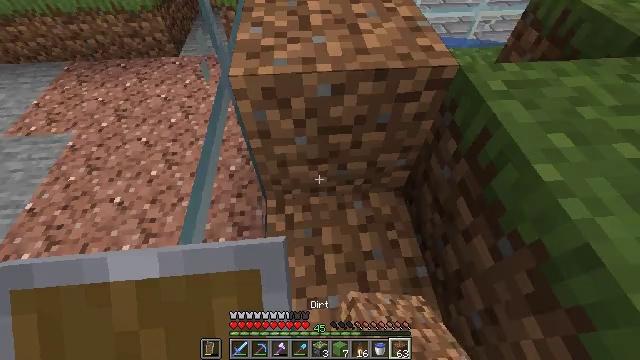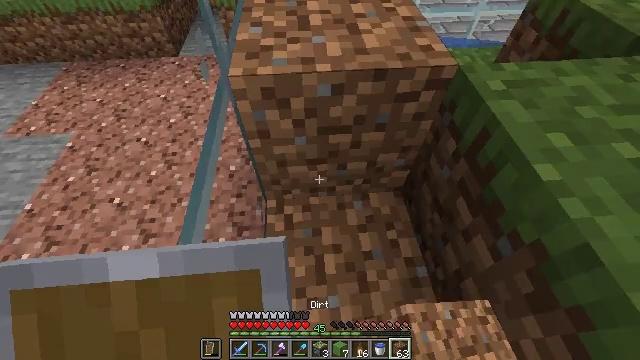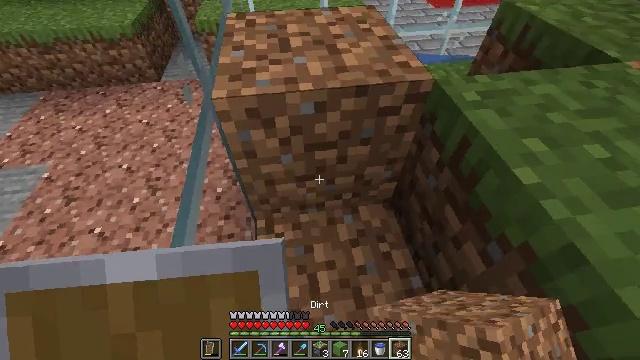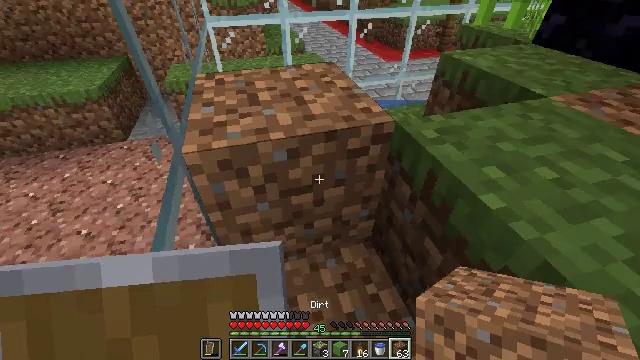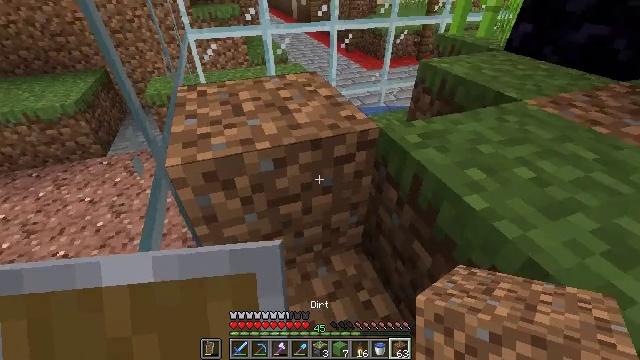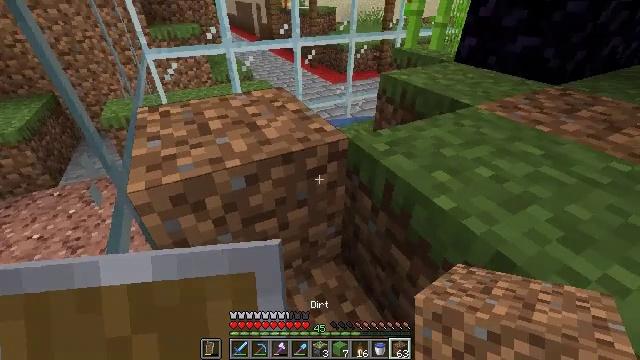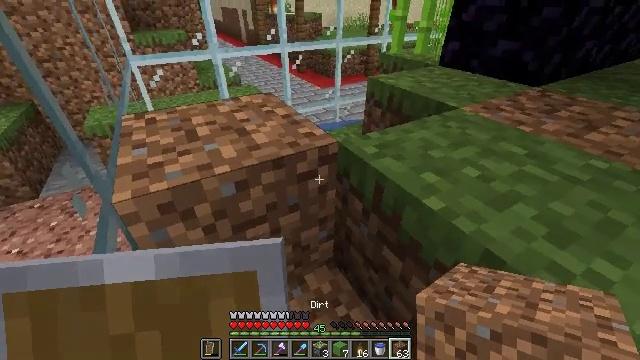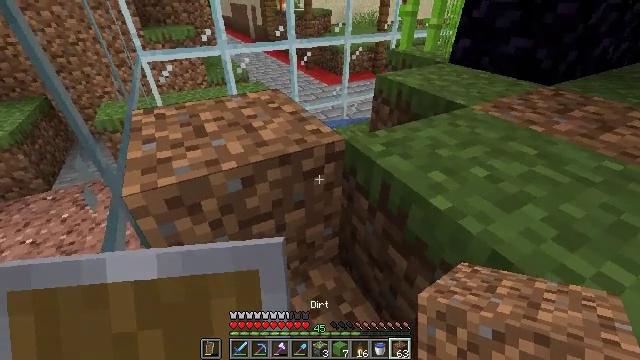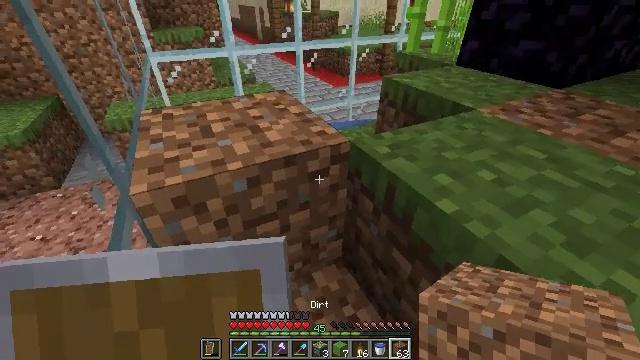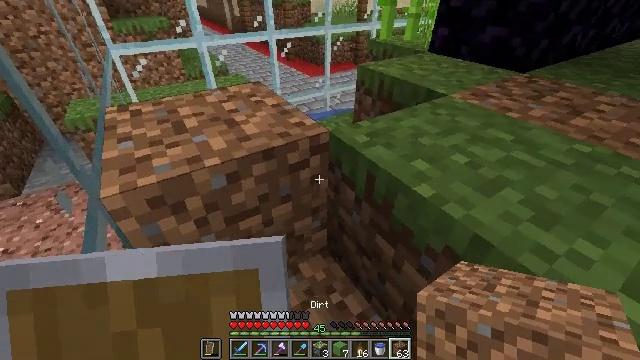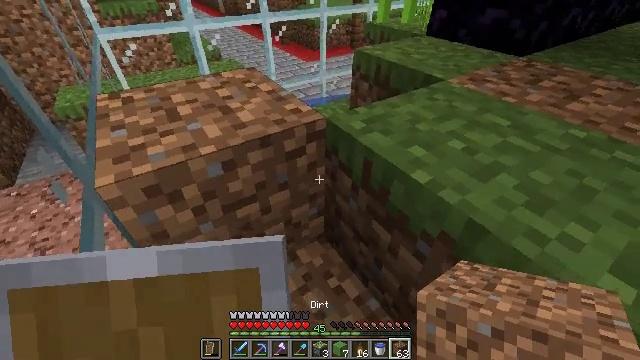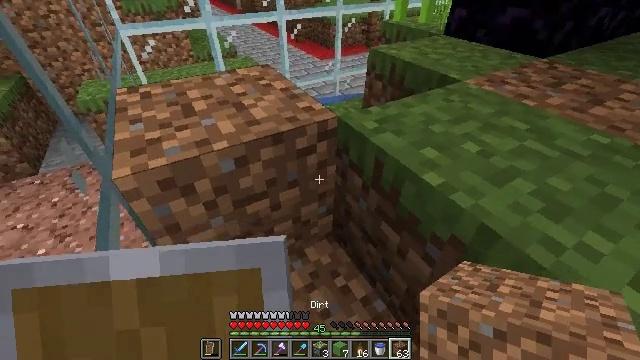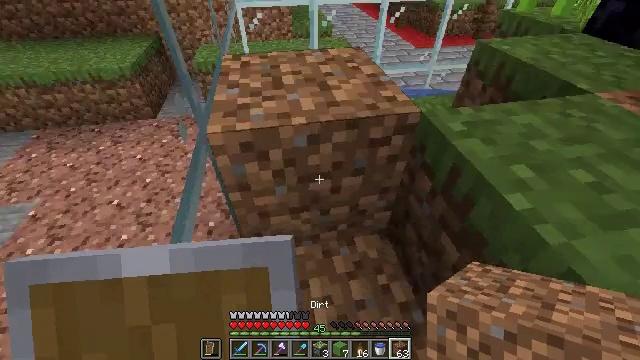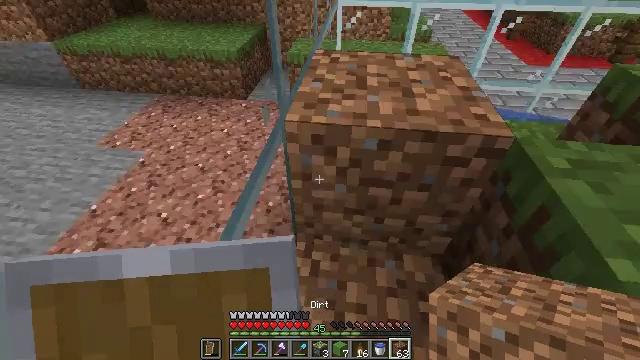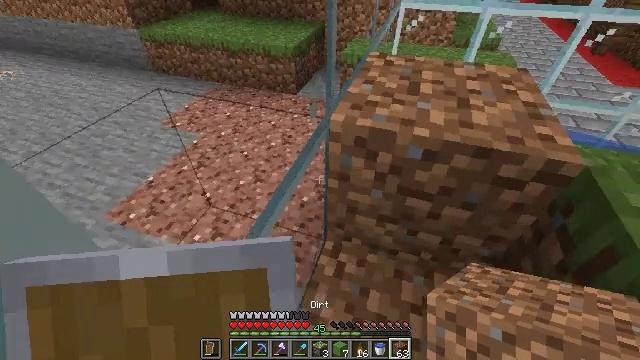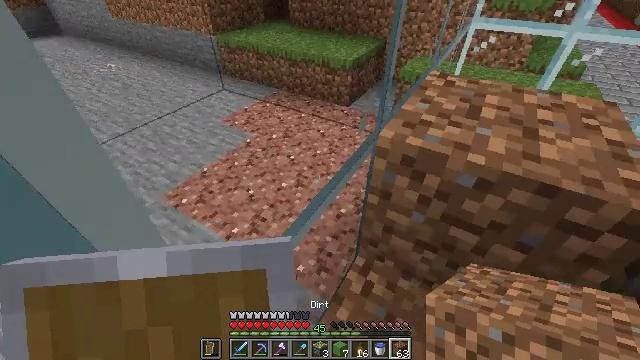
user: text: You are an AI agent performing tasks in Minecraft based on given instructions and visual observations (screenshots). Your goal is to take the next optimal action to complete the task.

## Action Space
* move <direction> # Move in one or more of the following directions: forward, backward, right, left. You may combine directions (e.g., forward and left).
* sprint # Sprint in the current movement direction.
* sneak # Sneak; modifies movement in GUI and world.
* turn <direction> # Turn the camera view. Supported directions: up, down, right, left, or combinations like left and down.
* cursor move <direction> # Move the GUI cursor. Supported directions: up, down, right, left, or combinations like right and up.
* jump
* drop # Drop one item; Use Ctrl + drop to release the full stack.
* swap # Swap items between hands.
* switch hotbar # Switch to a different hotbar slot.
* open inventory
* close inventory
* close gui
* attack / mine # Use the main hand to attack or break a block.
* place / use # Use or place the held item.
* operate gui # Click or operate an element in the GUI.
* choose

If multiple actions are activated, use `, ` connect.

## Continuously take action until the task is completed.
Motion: motion action
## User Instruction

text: Shatter the glass to collect it.
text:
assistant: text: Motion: no_op
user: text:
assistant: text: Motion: turn right and up
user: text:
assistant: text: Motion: turn right and up
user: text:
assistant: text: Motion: turn right and up
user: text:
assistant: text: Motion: turn right and up
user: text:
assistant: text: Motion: turn right
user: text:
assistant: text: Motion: turn left
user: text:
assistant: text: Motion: turn left
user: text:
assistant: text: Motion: turn right and down
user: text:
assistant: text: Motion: turn down
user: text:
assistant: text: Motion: turn left
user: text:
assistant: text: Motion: turn left and down
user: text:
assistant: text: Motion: turn left
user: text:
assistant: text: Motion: turn left
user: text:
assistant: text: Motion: turn left and up
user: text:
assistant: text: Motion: turn left and up
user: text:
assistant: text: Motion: no_op
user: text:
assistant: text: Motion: turn right
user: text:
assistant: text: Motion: no_op
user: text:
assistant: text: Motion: turn left and down
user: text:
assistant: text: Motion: turn left and up
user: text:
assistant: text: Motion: turn left
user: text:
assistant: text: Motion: turn left
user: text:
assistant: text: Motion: turn left
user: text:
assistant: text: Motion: turn left
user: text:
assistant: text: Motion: turn left
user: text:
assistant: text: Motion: open inventory
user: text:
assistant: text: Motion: open inventory
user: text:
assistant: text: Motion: cursor move right
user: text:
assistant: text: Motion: cursor move right and down